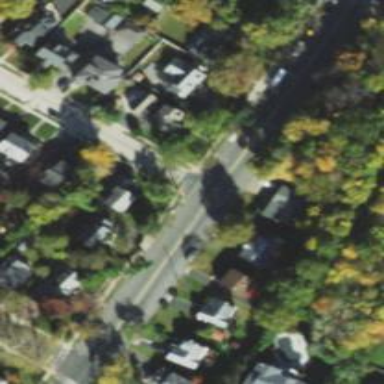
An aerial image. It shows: Road with stop sign.